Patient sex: F
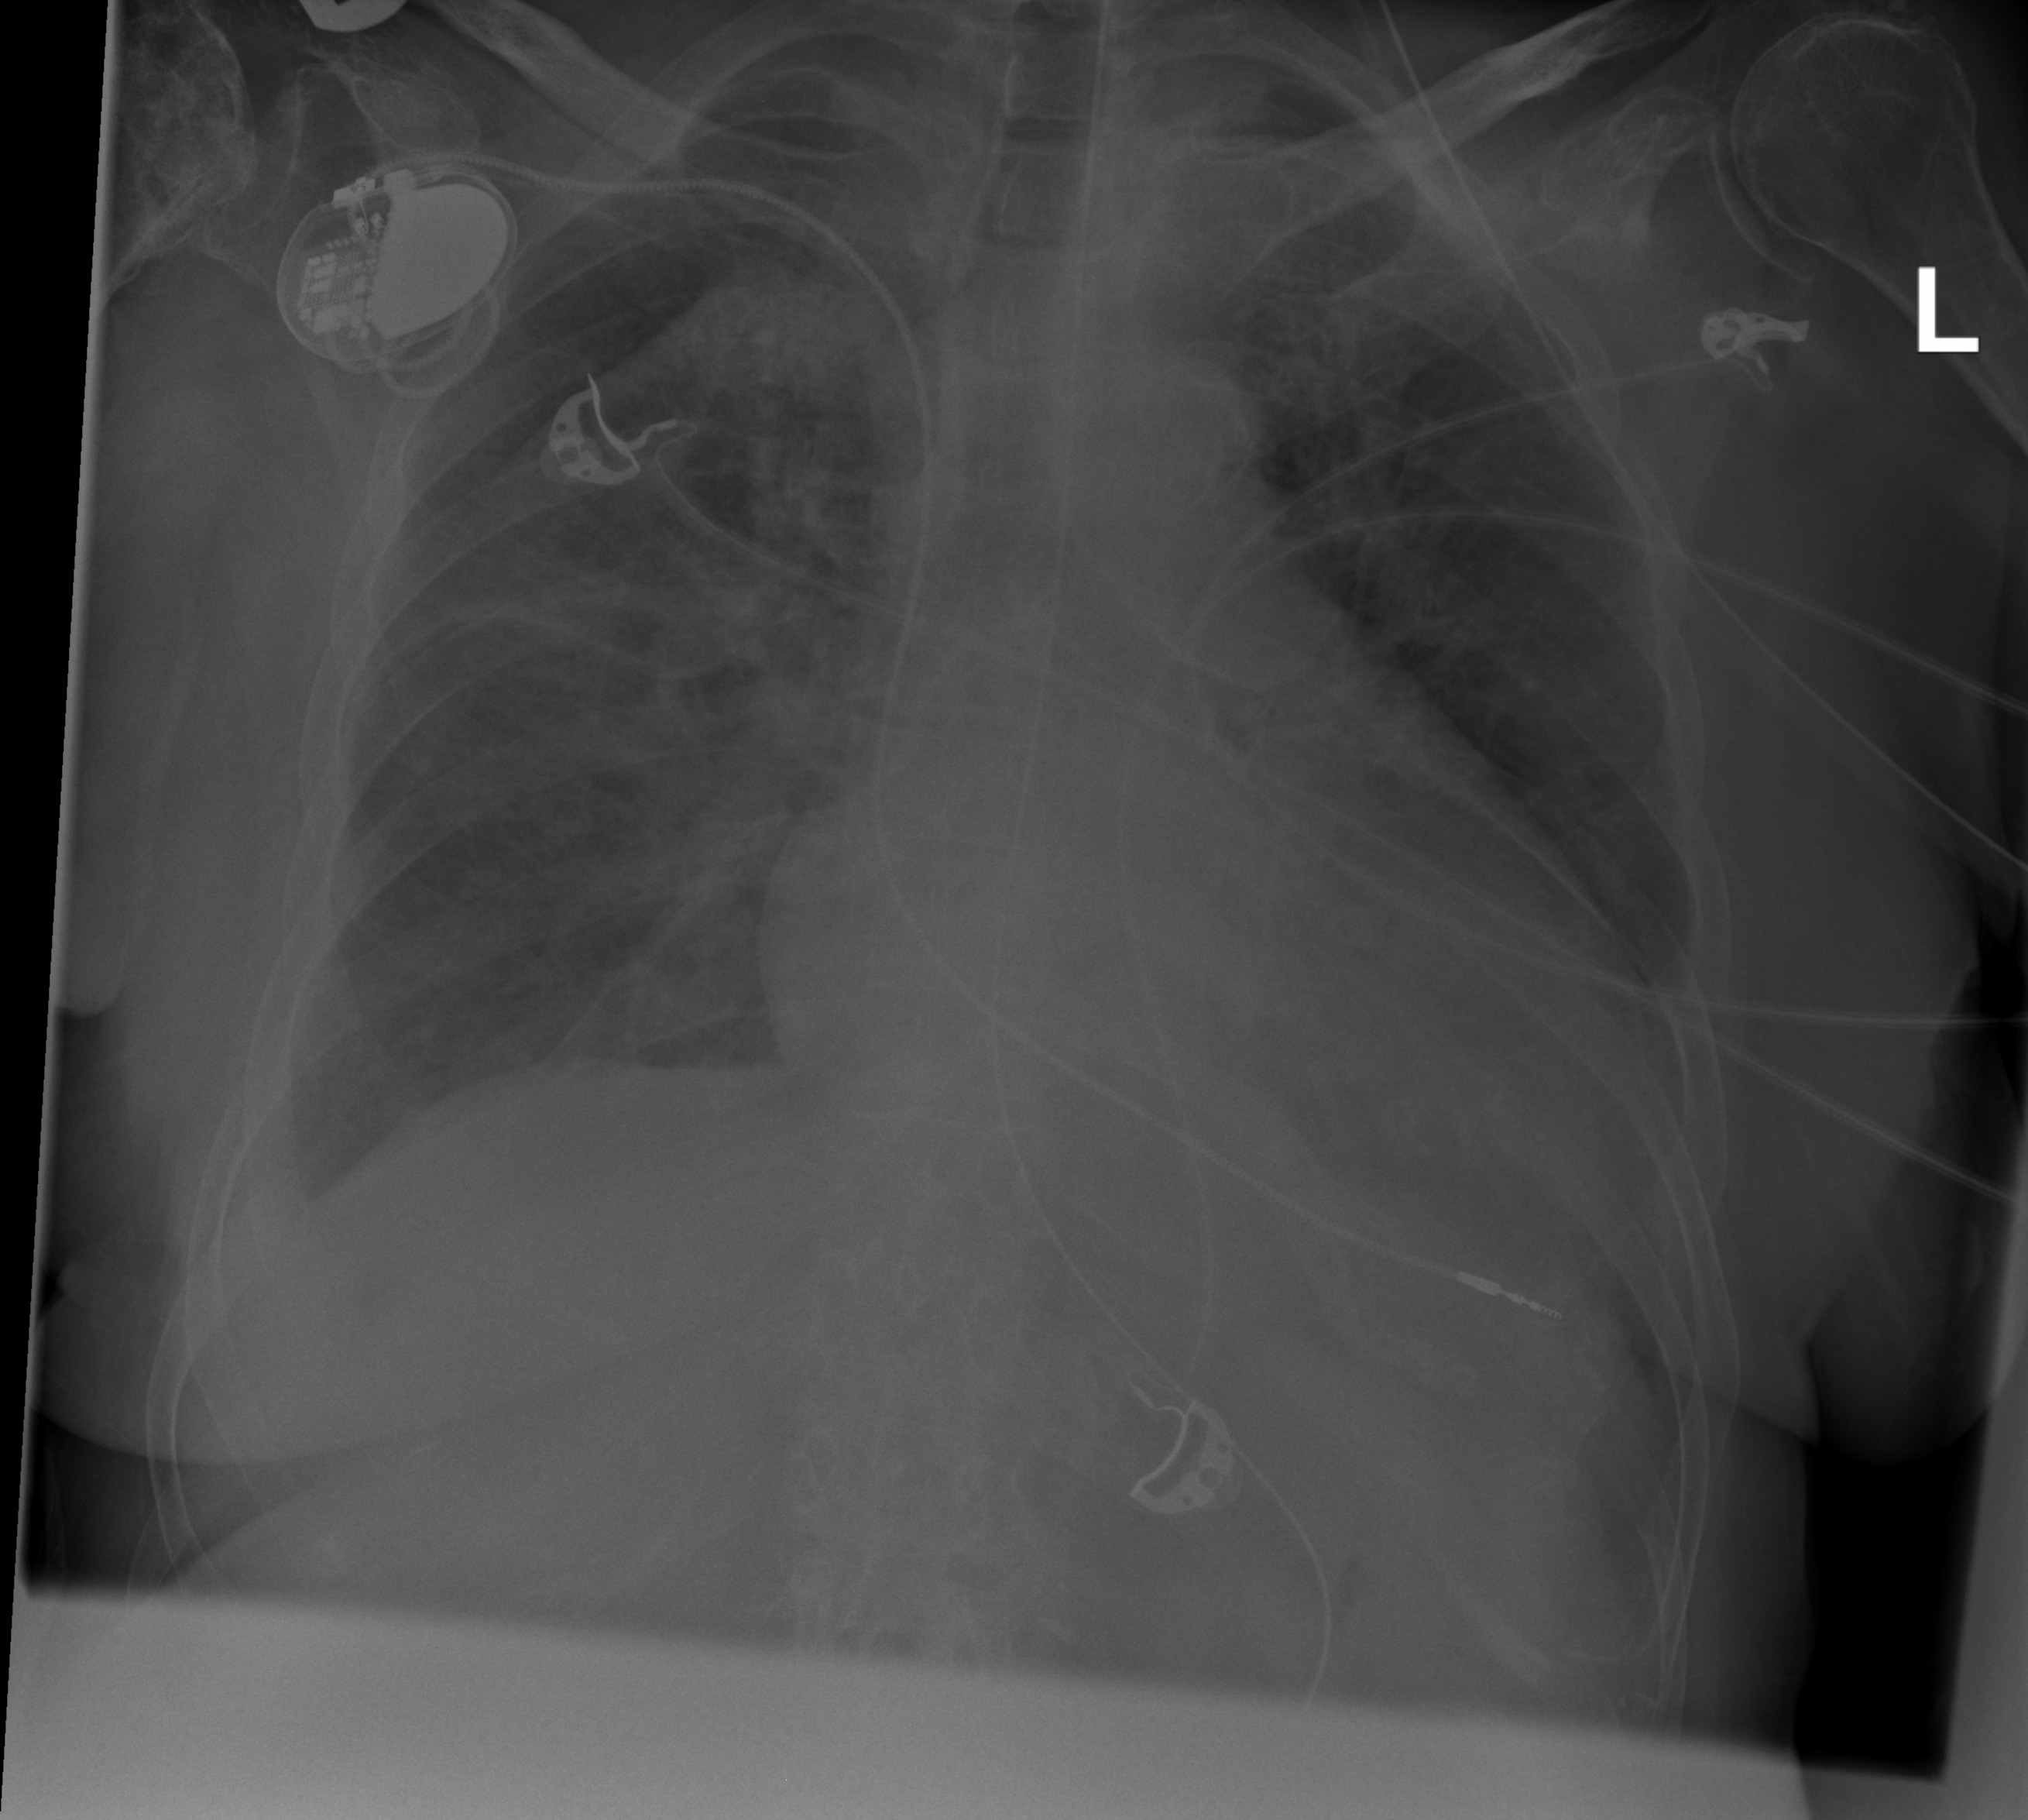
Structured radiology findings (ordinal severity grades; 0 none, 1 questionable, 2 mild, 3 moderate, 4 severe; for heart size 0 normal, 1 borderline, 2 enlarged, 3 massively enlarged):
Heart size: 2
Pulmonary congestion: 0
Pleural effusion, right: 2
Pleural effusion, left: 0
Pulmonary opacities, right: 2
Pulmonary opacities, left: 0
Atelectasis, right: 0
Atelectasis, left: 0